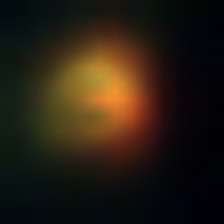
Taxon: NanoPlankton
Group: Other